Question: I am trying to create something like this:

But I have problems beacuse it has to be made inside a foreach loop.
This is how I have it right now but it aint like the image I dont know how to do it like my image.
'''
@{
int counter = 1;
@foreach (IconsViewModel items in Model.AllIconsModel)
{
<a href="#" class="box"></a>
<p>@(counter++)</p>
}
}
'''
CSS:
.box
'''
{
border: 1px solid black;
width: 65px;
height: 65px;
float: left;
}
'''
I will be very thankful if somone would help me.
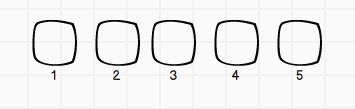
Answer: You have to define html like this:
'''
<div class="wrapper">
<div class="parent">
<a href="" ></a>
<p></p>
</div>
<div class="parent">
<a href="" ></a>
<p></p>
</div>
</div>
'''
'''
.wrapper{
text-align:center;
}
.parent{
display:inline-block;
*display:inline;/*For IE*/
*zoom:1;
text-align:center;
}
.box
{
border: 1px solid black;
width: 65px;
height: 65px;
display: block;
}
'''
'''
@{
int counter = 1;
@foreach (IconsViewModel items in Model.AllIconsModel)
{
<div class="parent" >
<a href="#" class="box"></a>
<p>@(counter++)</p>
</div>
}
}
'''